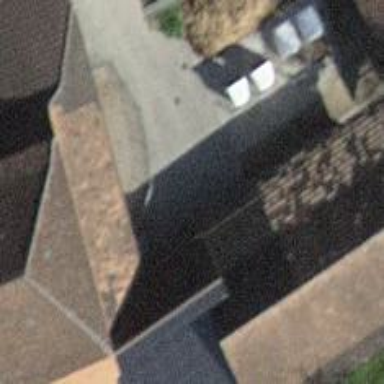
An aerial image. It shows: Barn.